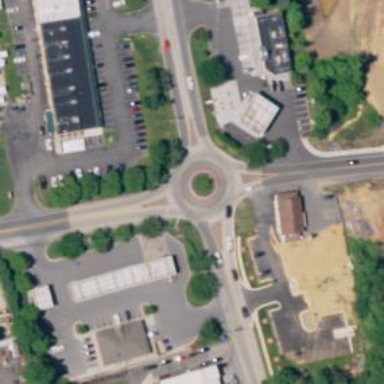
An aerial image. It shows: Tertiary road made of asphalt leading to roundabout junction.